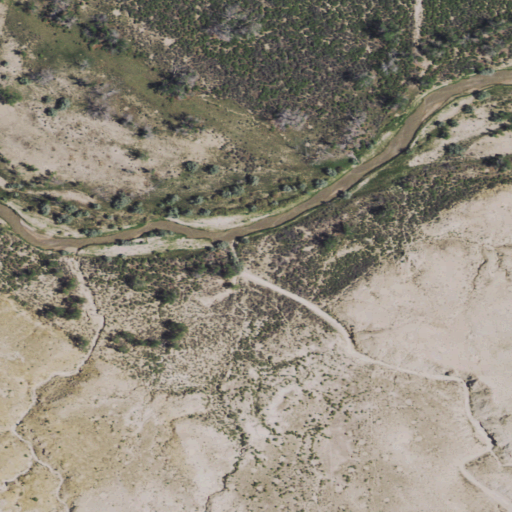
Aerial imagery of valley in Wyoming named Gates Draw containing shrub, herbaceous wetlands, and woody wetlands